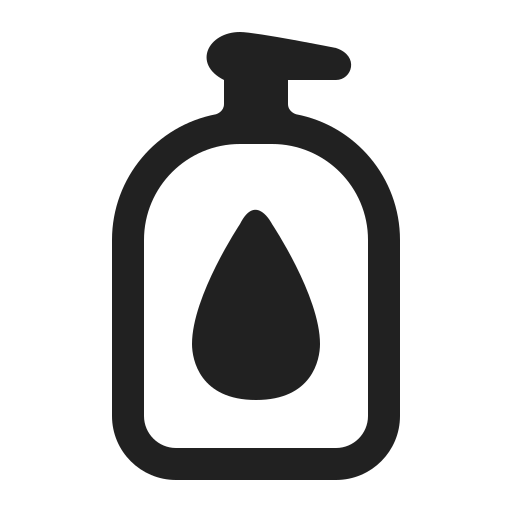
lotion bottle high contrast